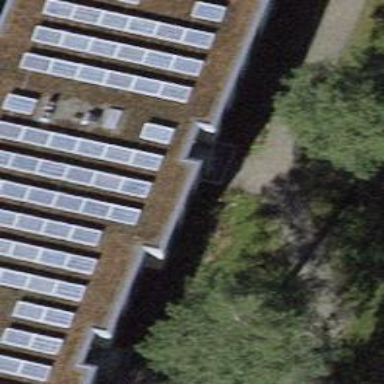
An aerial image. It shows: Apartment building with flat roof.